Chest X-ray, PA view. Patient: 58 years old, sex M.
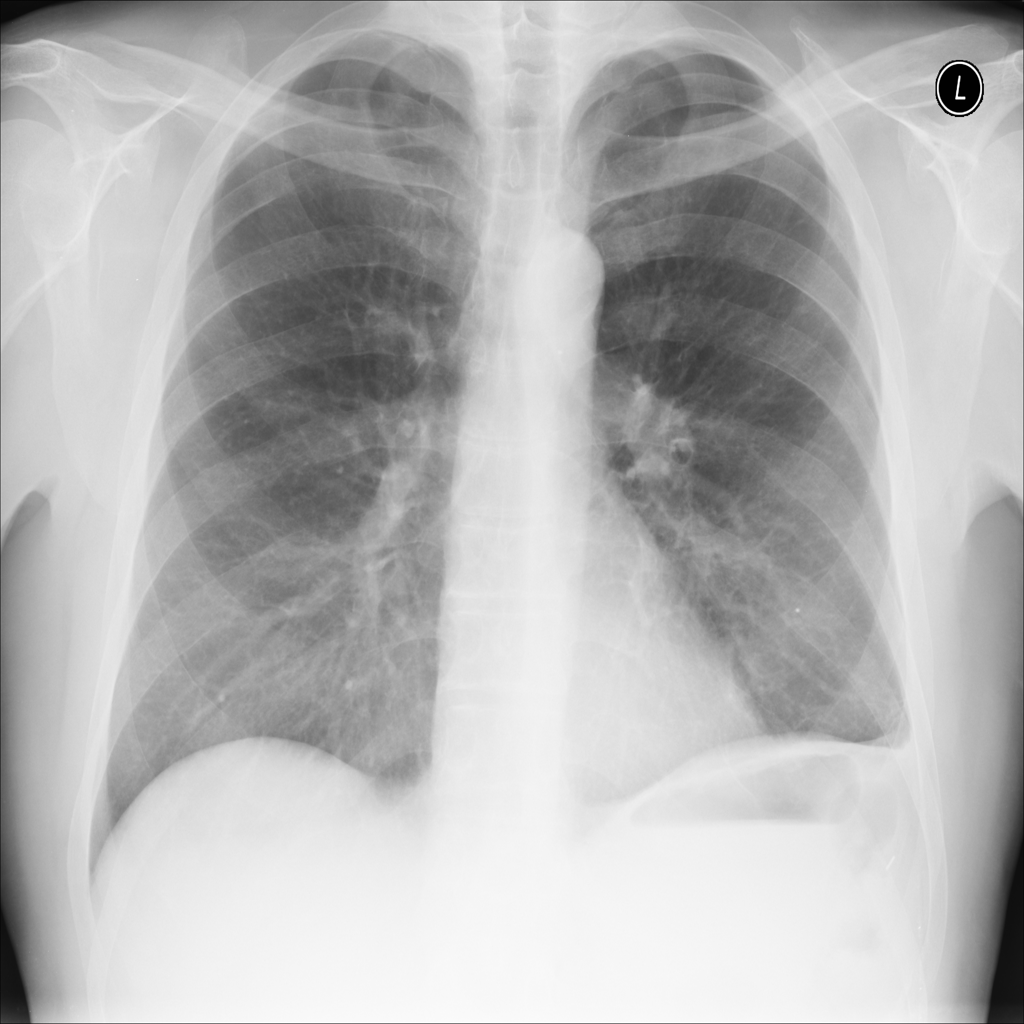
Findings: No Finding